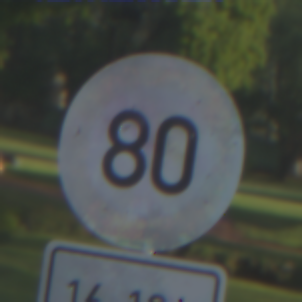
Verkehrszeichen: Geschwindigkeit80
Zusatzzeichen unten: ZeitangabenOhneBeschraenkungAufWochentage1
Umgebung: Outdoor, Suburban
Tageszeit: SunriseSunset
Wetter: PartlyCloudy
Licht: Natural
Jahreszeit: NotSpecified
Kontrast: HighContrast